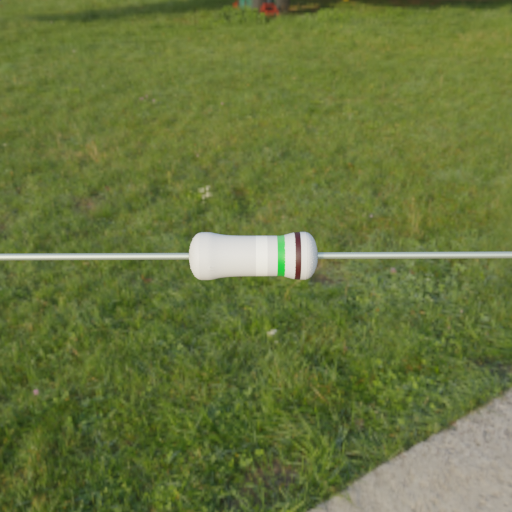
Resistor colour bands (in order): white, green, black